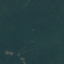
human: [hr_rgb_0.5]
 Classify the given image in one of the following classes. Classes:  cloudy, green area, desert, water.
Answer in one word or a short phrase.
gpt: green area